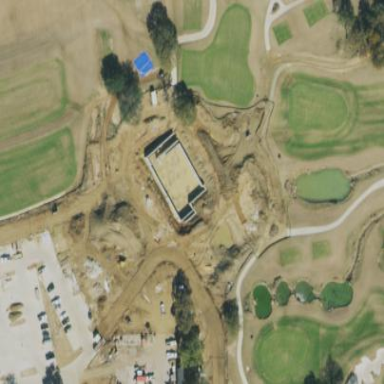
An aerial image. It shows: Clubhouse building for golf.